Question: I have an N core processor ( 4 in my case ). Why isn't N totally independent function calls on N threads roughly N times faster ( of course there is an overhead of creating threads, but read further )?
Look at the the following code:
'''
namespace ch = std::chrono;
namespace mp = boost::multiprecision;
constexpr static unsigned long long int num = 3555;
// mp_factorial uses boost/multiprecision/cpp_int, so I get legit results
ch::steady_clock::time_point s1 = ch::steady_clock::now();
auto fu1 = std::async(std::launch::async, mp_factorial, num);
auto fu2 = std::async(std::launch::async, mp_factorial, num);
auto fu3 = std::async(std::launch::async, mp_factorial, num);
auto fu4 = std::async(std::launch::async, mp_factorial, num);
fu1.get(); fu2.get(); fu3.get(); fu4.get();
ch::steady_clock::time_point e1 = ch::steady_clock::now();
ch::steady_clock::time_point s2 = ch::steady_clock::now();
mp_factorial(num);
mp_factorial(num);
mp_factorial(num);
mp_factorial(num);
ch::steady_clock::time_point e2 = ch::steady_clock::now();
auto t1 = ch::duration_cast<ch::microseconds>(e1 - s1).count();
auto t2 = ch::duration_cast<ch::microseconds>(e2 - s2).count();
cout << t1 << " " << t2 << endl;
'''
I get results like:
> 11756 20317
Thats roughly 2 times faster. I've also tried this with huge numbers, like 'num = 355555'. I got really similar results:
> 1774<PHONE>
I'm perfectly aware of Amdahl's law, and that a multicored processor isn't always 'number_of_cores' times faster, but when I have operations, I'd expect better results. At least something near 'number_of_cores'.
---
As you can see, all threads are working as expected, so this is not the issue:

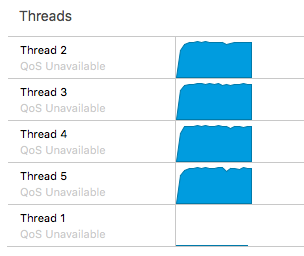
Answer: The problem here is that you certainly have some large lumpy numbers, which do not fit in the L1 and L2 caches of your processor, meaning that the processor sits and twiddles its little ALU fingers whilst the memory controller is jumping all over the place trying to read a little bit of memory for each processor.
When you run in ONE thread, that one thread is will at least largely only work on three different memory regions ('a = b * c', reading from 'b' and 'c', writing to 'a').
When you do 4 threads, you have four different 'a = b * c;' with three different streams of data each, leading to both more thrashing of caches, the memory controller and the "open pages" [pages here are a DRAM term, nothing to do with MMU pages, but you may also find that TLB misses are a factor as well].
So you get better performance from running more threads, but not 4x because of the large amount of data being consumed and produced by each thread, the memory interface is the bottle-neck. Other than getting a machine with a more efficient memory interface [and that may not be so easy], there's nothing much you can do about this - just accept that for this particular case, memory is more of a limiting factor than the calculation.
The ideal example for solving with multithreading are those that require a lot of calculation, but doesn't use very much memory. I have a simple prime number calculator and one that calculates "weird numbers", both give almost exactly Nx performance improvement when run on N cores [but would I start using these for numbers that are many times larger than 64-bits, it would stop giving the same benefit]
Edit: There's also the possibility of:
- 'new''malloc'-
The term "false" sharing is used when you have something like this
'''
// Some global array.
int array[MAX_THREADS];
....
// some function that updates the global array
int my_id = thread_id();
array[my_id]++;
'''
Although each thread has it's own array entry, the same cache-line is bounced from one CPU to the other. I once had a SMP (before multi-core) dhrystone benchmark that ran at 0.7x the performance of one processor when running on 2 processors - because ONE of the commonly accessed data-items was stored as an 'int array[MAX_THREADS]'. This is of course a rather extreme example...